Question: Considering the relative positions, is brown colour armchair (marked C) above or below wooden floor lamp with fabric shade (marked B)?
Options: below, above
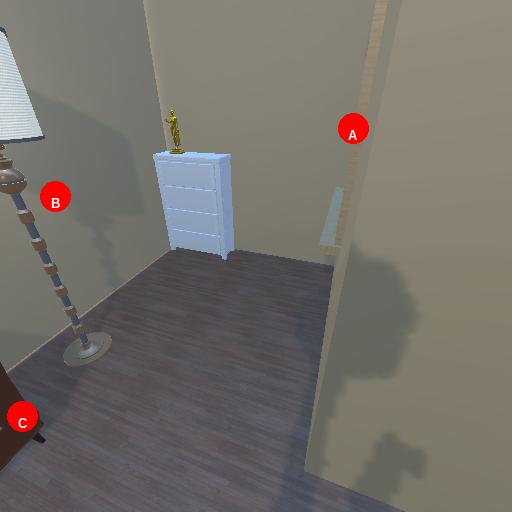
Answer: below